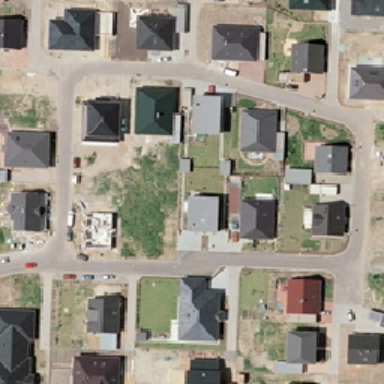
He is a densely populated area .